Question: i am new corona sdk and interest to work in corona sdk. i didn't know to create a cover flow like the Images in below. any one me help to like that
thank you

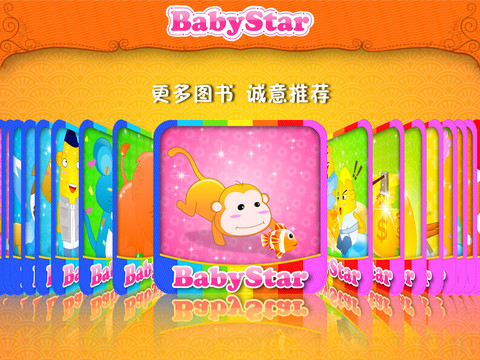
Answer: Given where you are right now, your question is too complex to be answered in a single StackOverflow answer. I will instead give you the high-level steps you need to follow.
1. Start by learning the Lua language, if you don't know it already. Programming in Lua is a good free resource.
2. The next step is learning how to put an image on the screen with Corona.
3. Then learn how to put several images on the screen with Corona.
4. Then learn how to make them "scroll left and right", using the finger.
5. You will also want to learn how to make each picture "react" to a touch event.
6. Finally, learn how to "add perspective" to an image, so you can do the effects on the side.
And then you will have a working cover flow.
Try each step separatedly. If you get stuck in one step, open a new question for it. For example, if you get stuck on step 3, create a question similar to this one:
> I'm trying to create a cover flow in Corona SDK. I'm stuck trying to
make images scroll left and right. I have tried this code [put code
here] but it doesn't work because instead I see [what you see]. I
would like it to [what you want it to do instead]
Good luck!